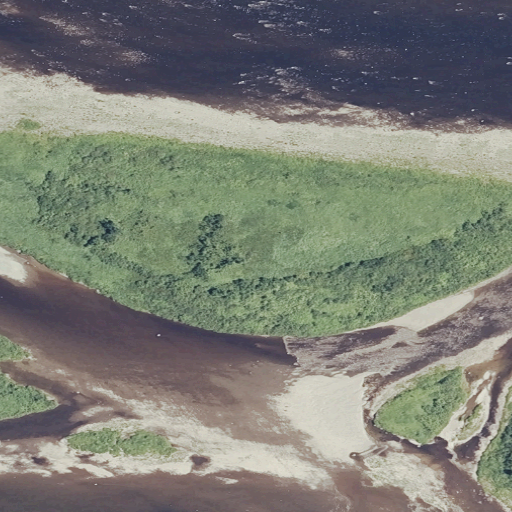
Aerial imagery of island in Maine named Hog Island containing open water, pasture, grassland, herbaceous wetlands, barren land, and shrub